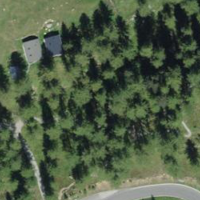
EUNIS habitat code: 23
Species observed at this site:
Ranunculus platanifolius
Echium vulgare